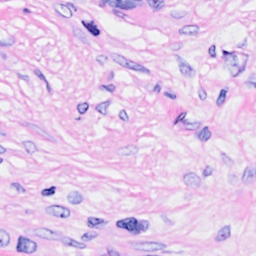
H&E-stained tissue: Breast